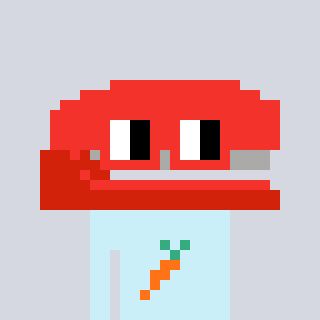
a pixel art character with square red glasses, a stapler-shaped head and a cold-colored body on a cool background